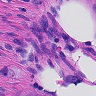
Metastatic tissue present: yes